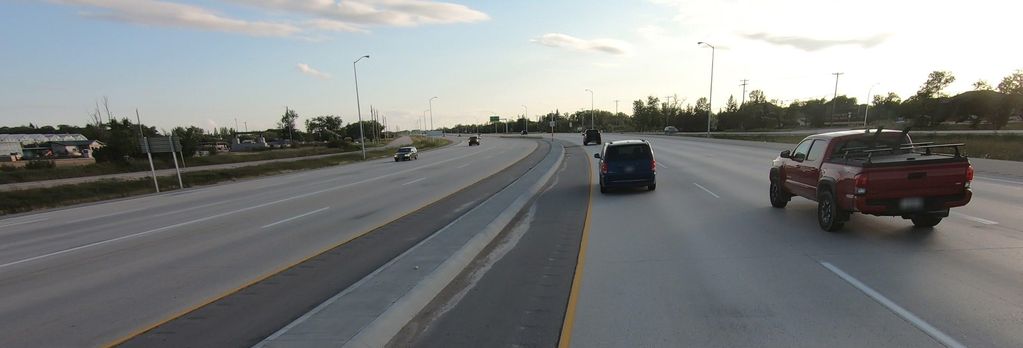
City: winnipeg